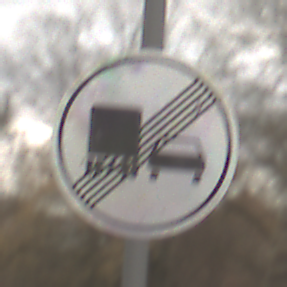
Verkehrszeichen: EndeUeberholverbotKraftfahrzeuge
Umgebung: Outdoor, Nature
Tageszeit: Midday
Wetter: Overcast
Licht: Natural
Jahreszeit: NotSpecified
Kontrast: LowContrast